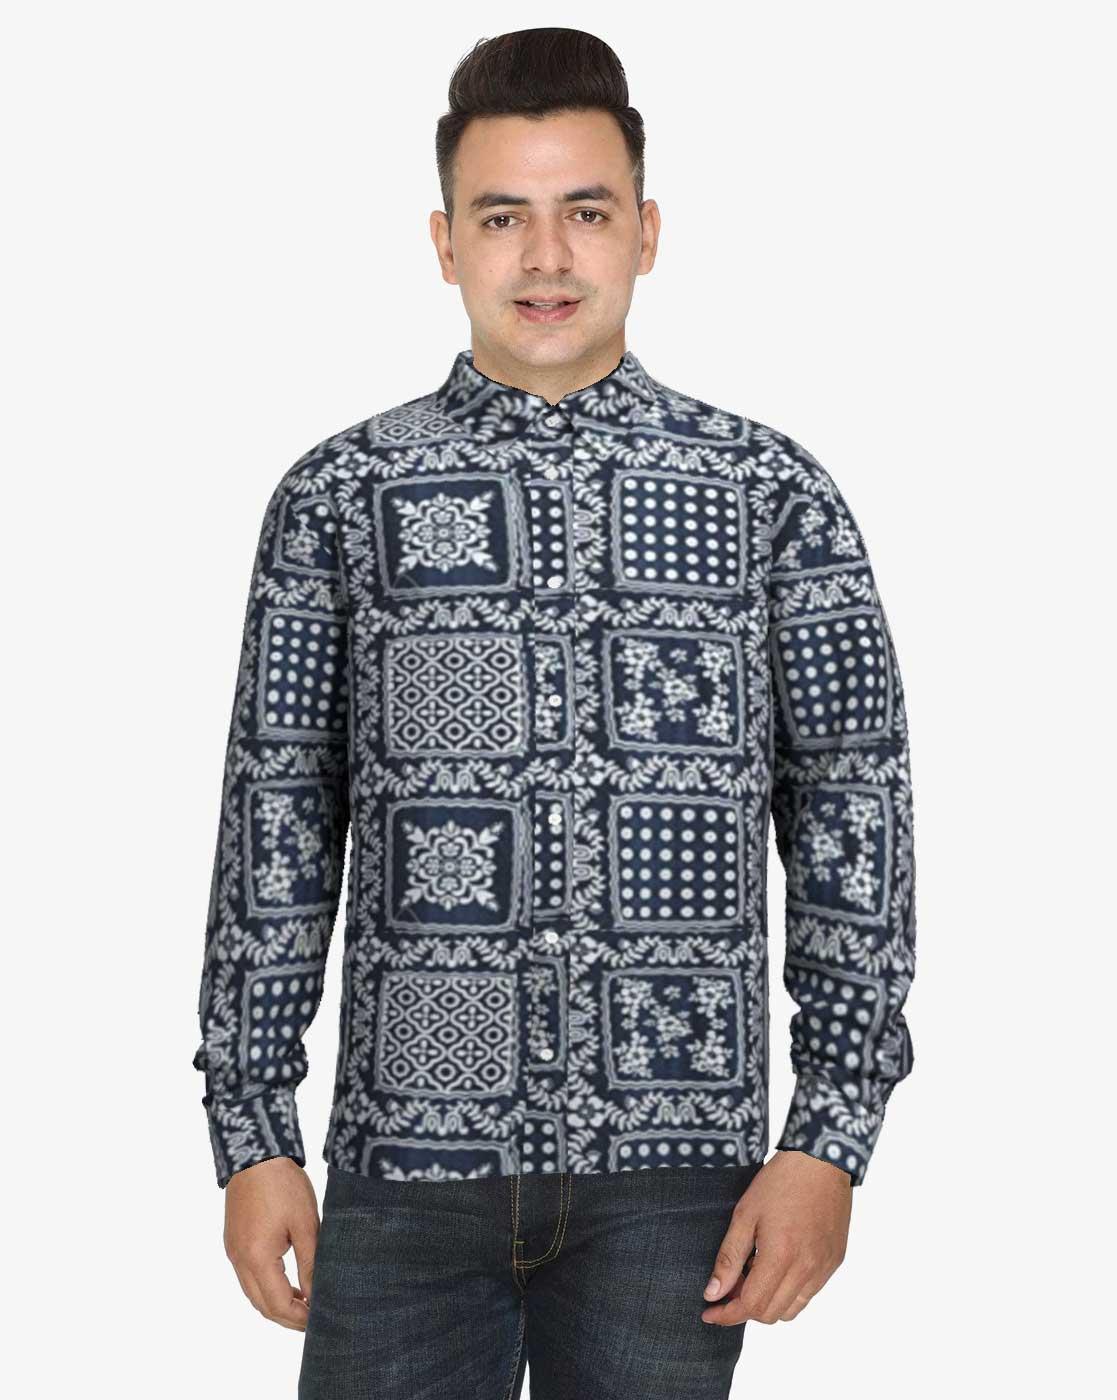
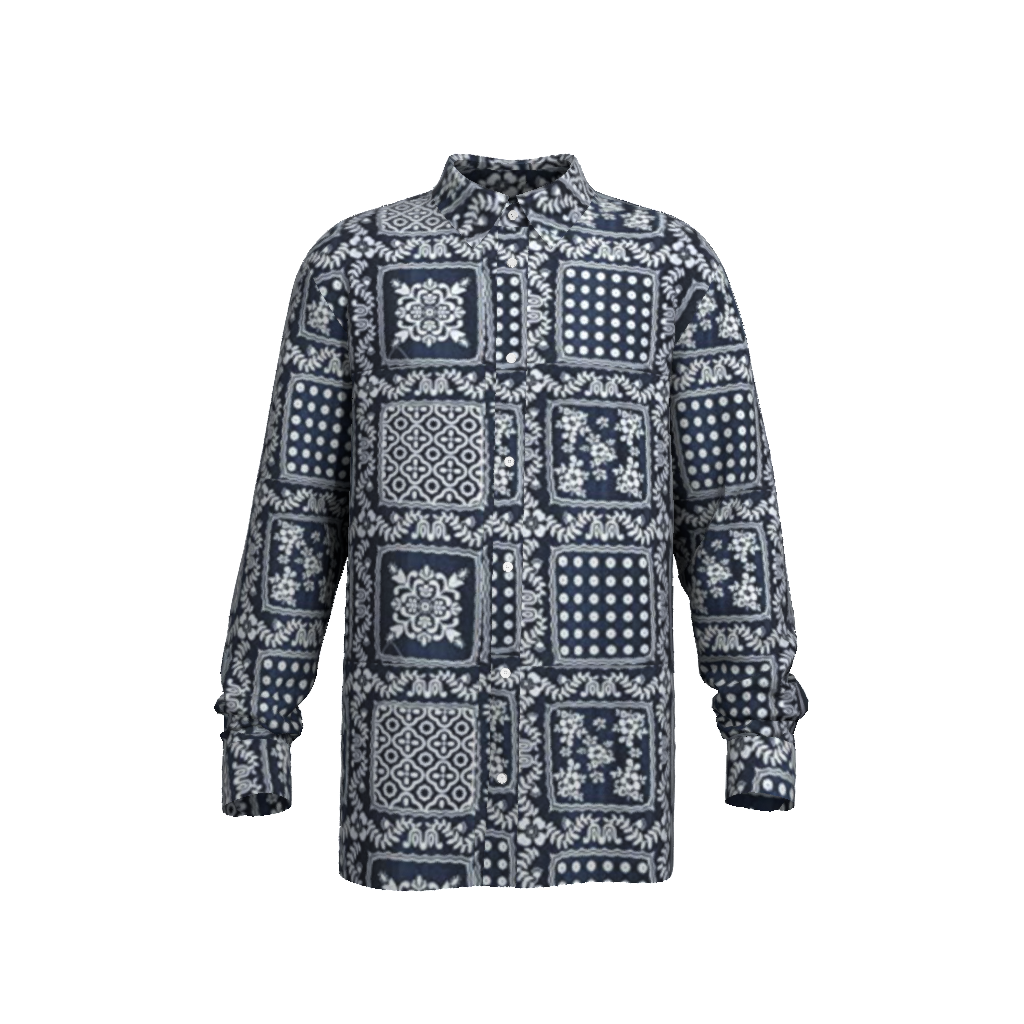
Clothing description: navy multi bandaat print button up